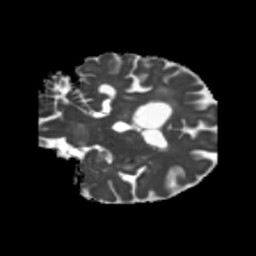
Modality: MD
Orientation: coronal
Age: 75
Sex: female
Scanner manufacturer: siemens
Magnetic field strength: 3 T
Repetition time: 5.25 s
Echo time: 0.08 s